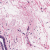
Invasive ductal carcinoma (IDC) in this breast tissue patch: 0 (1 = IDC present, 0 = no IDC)